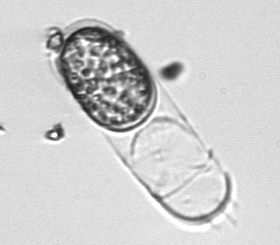
Label: Stephanopyxis